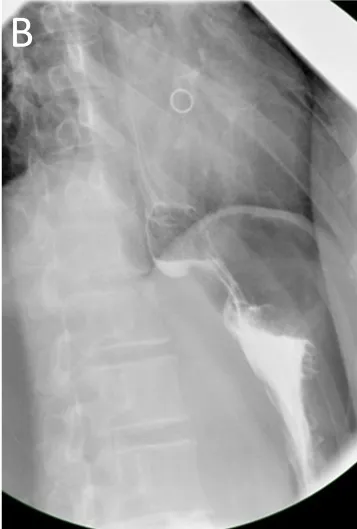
(A, B) No esophageal leakage was found during the barium swallow.
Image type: radiology (x_ray)